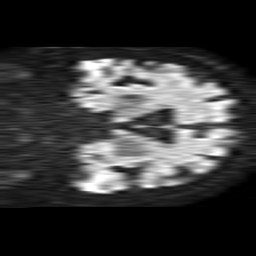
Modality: TRACE
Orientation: coronal
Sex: female
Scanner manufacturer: philips
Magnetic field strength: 1.5 T
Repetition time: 4.6 s
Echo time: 0.08517 s